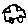
Label: car